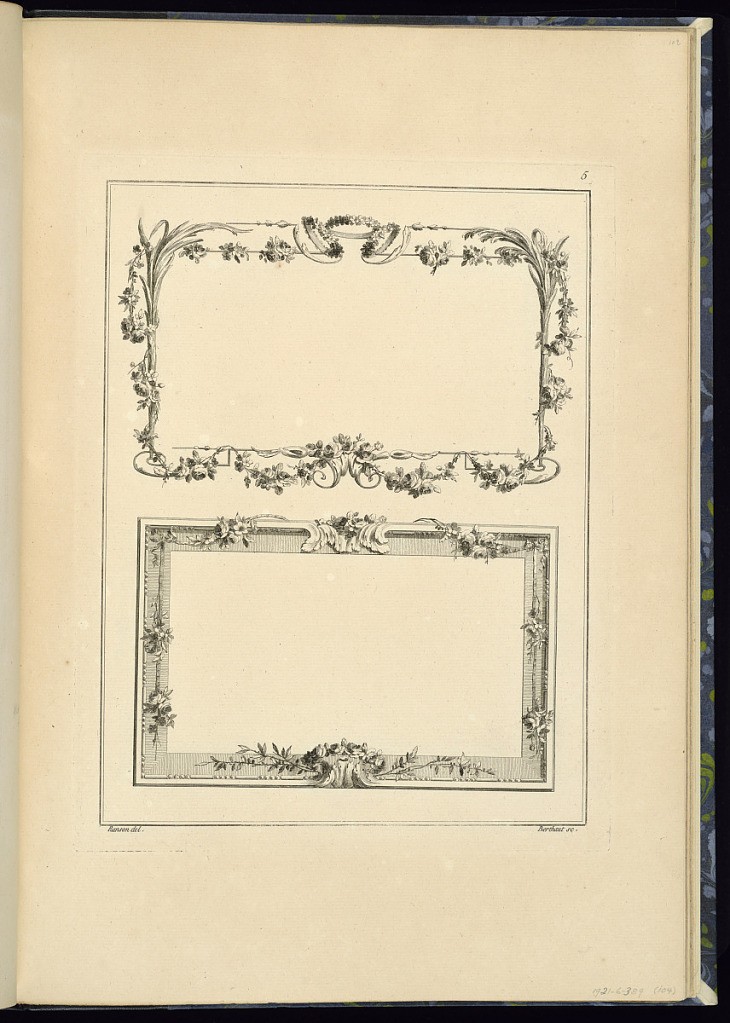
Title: Two Frame or Cartouche Designs
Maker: Pierre Ranson, French, 1736–1786
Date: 1778
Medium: Etching on laid paper
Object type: Print
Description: Two designs for frames or framing devices featuring foliate branches, festoons of flowers, scrolling acanthus leaves (rinceaux), fleurons, and palm leaves. The plate is signed and numbered.